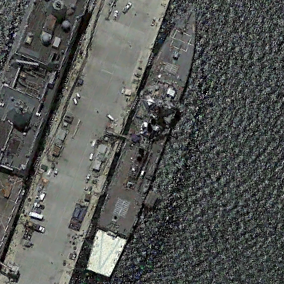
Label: destroyer